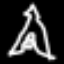
Label: The Eiffel Tower